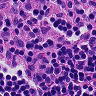
Metastatic tissue present: no